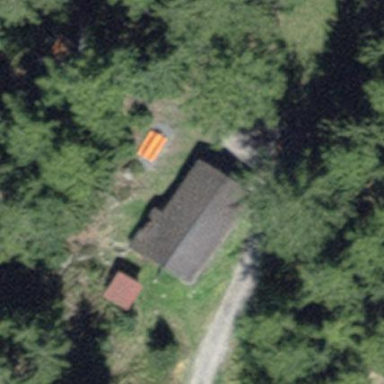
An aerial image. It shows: Building designated as picnic site.